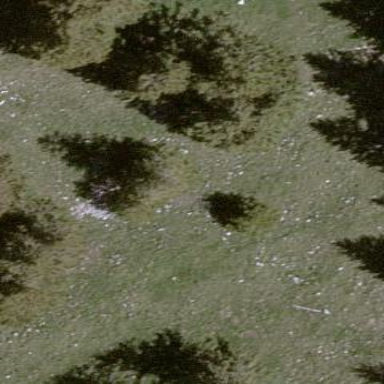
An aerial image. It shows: Forest area dominated by needle-leaved trees.